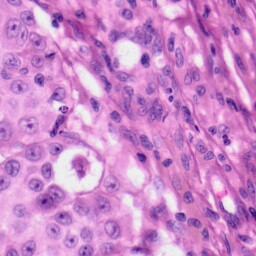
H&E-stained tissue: Skin